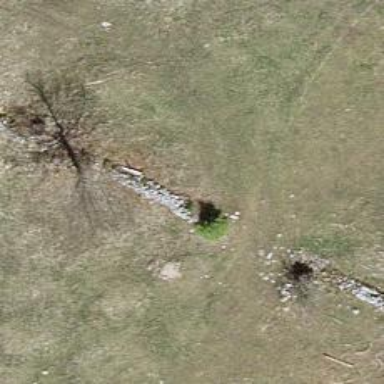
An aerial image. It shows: Wall barrier.